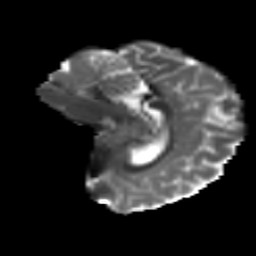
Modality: T2w
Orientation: sagittal
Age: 12
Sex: female
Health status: ill
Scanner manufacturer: ge
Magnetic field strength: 3 T
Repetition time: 6.752 s
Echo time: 0.079 s